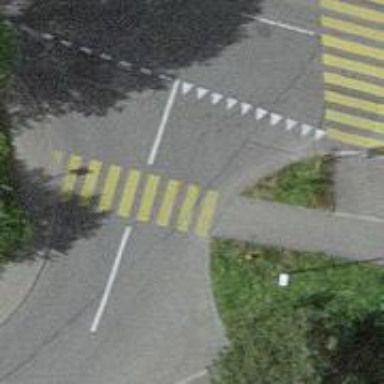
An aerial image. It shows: Marked crossing on the road.